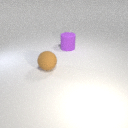
large purple rubber cylinder behind large brown rubber sphere